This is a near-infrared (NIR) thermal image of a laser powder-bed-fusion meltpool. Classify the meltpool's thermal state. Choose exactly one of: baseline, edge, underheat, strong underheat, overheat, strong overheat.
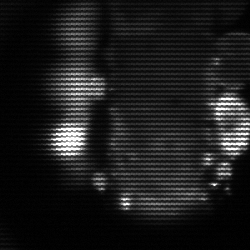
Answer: strong underheat